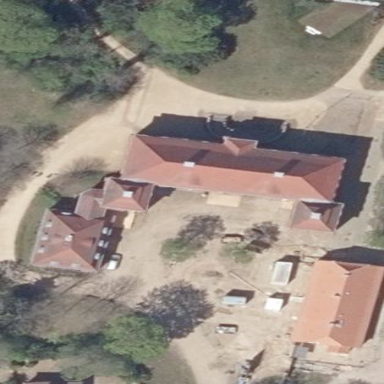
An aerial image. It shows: Stately castle that is historic building.